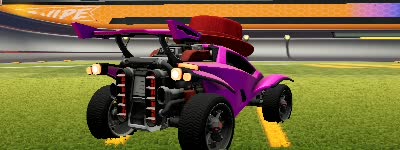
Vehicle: octane